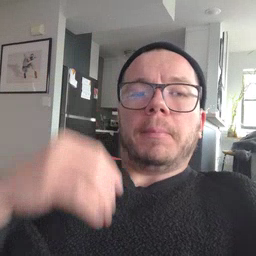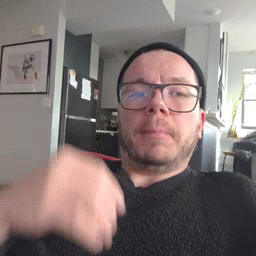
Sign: lamp